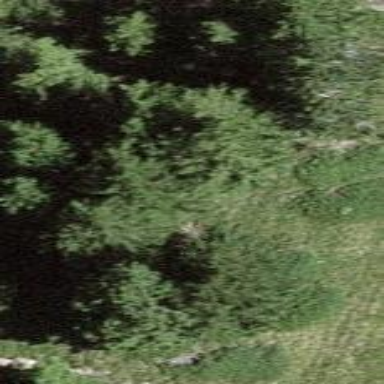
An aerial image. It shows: Forest area.